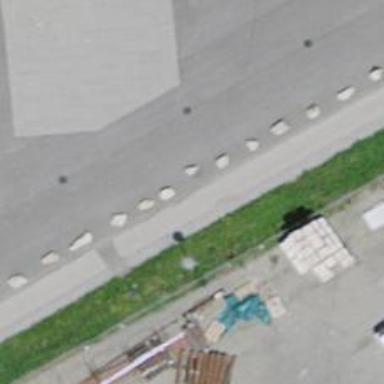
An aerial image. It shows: Block barrier.